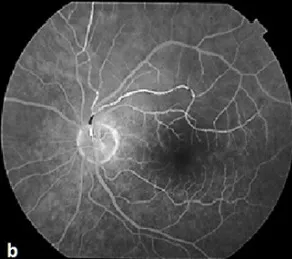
B) Fluorescein angiogram of the same patient demonstrating a blood flow defect in the affected superior temporal artery.
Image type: ophthalmic_imaging (ophthalmic_angiography)